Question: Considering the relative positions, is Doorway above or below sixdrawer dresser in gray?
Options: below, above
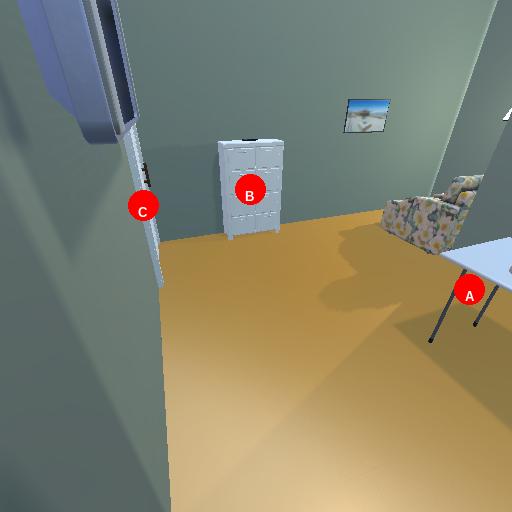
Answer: below